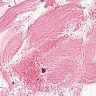
Metastatic tissue present: no